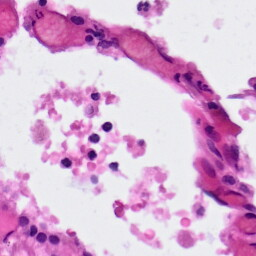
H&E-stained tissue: Lung